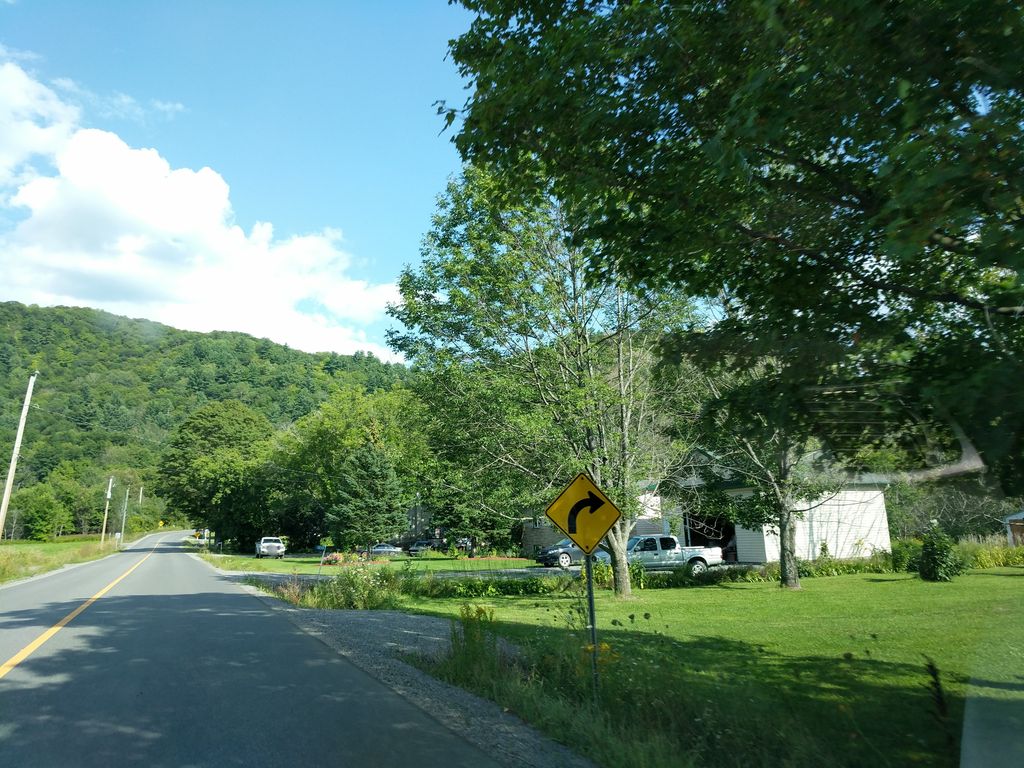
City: ottawa-gatineau